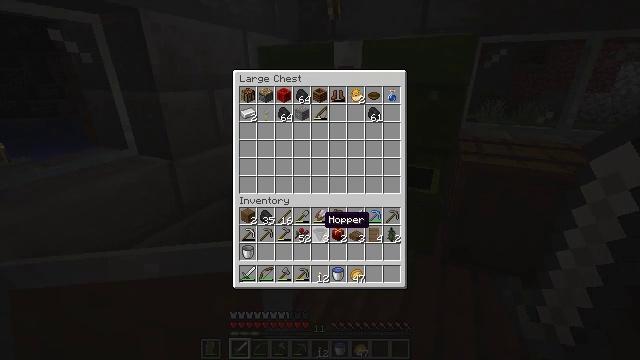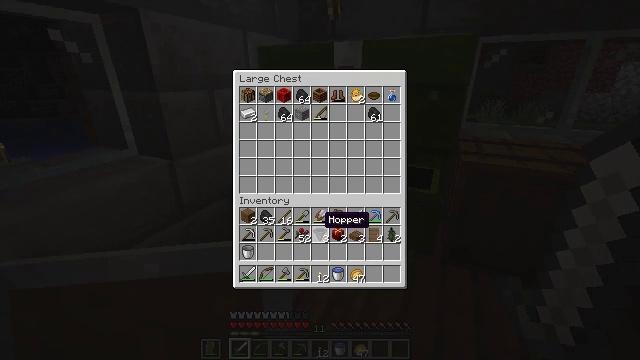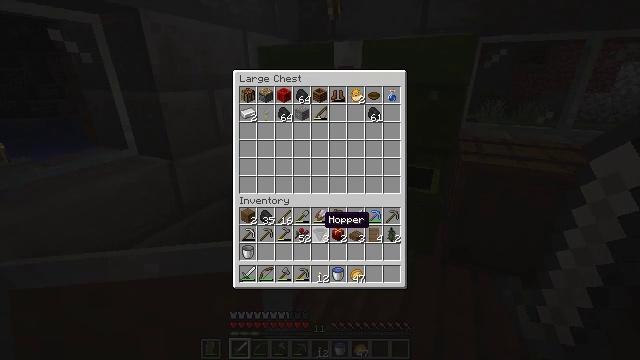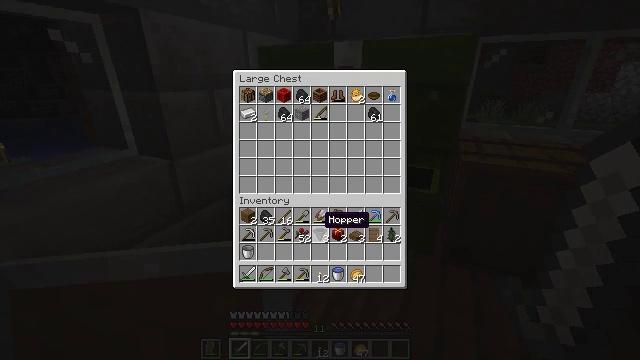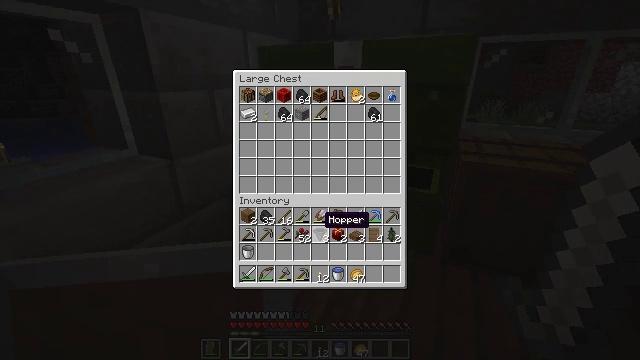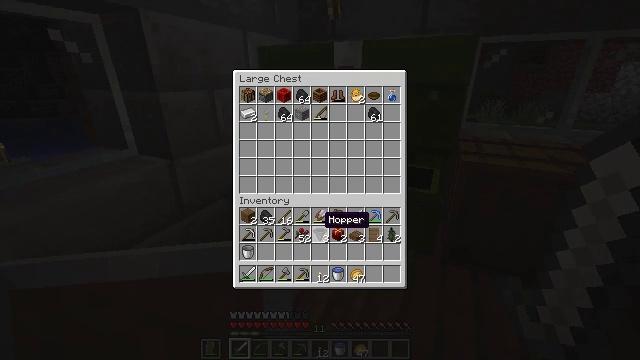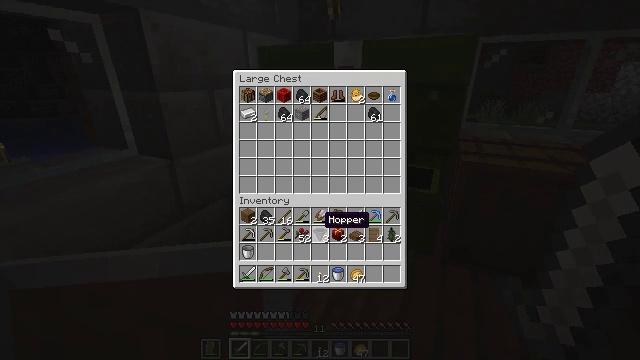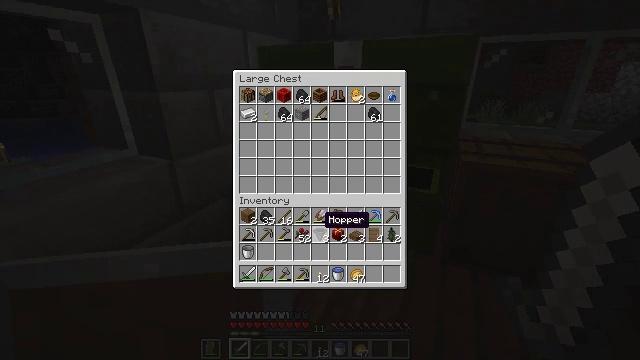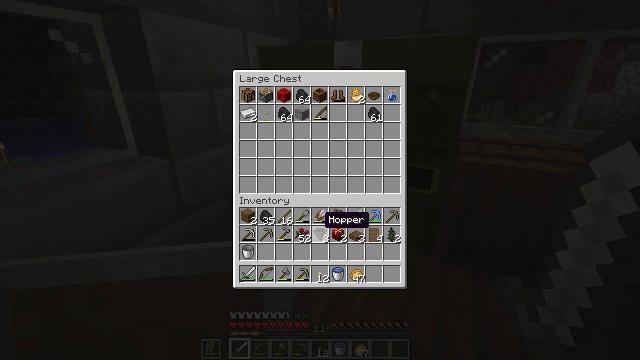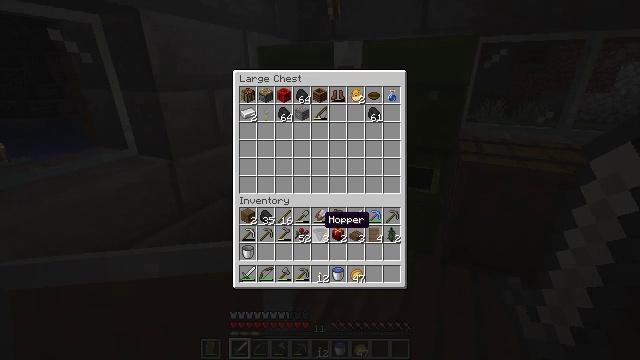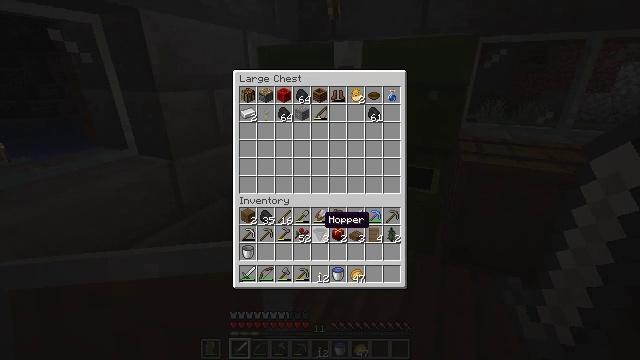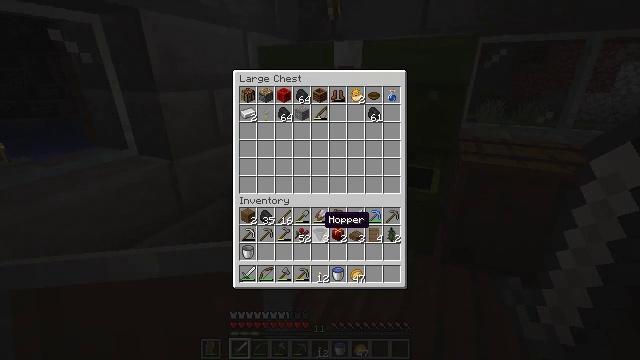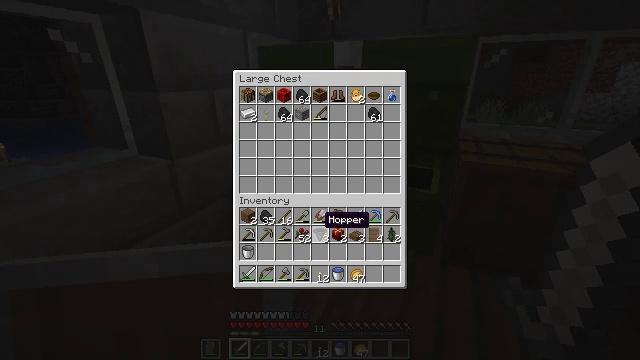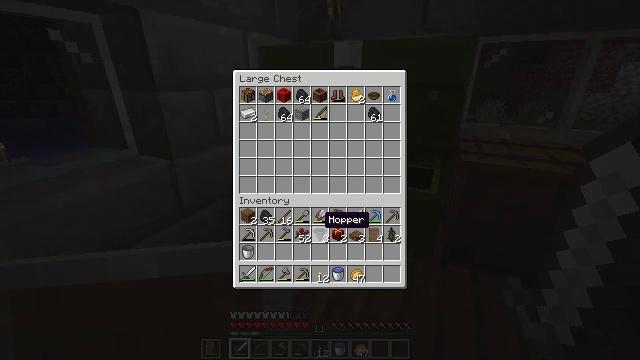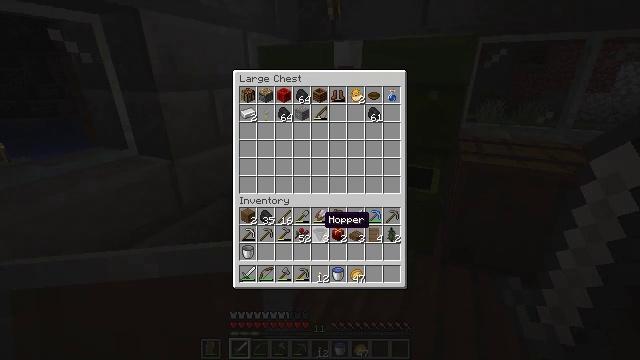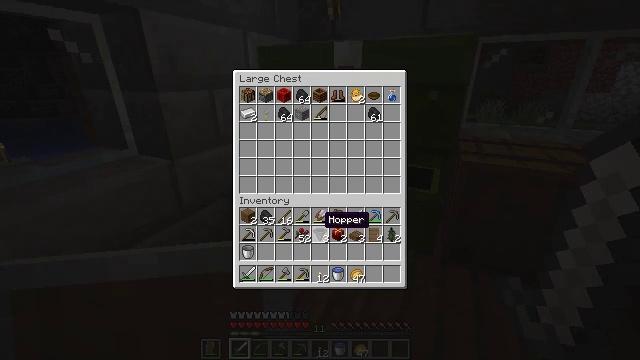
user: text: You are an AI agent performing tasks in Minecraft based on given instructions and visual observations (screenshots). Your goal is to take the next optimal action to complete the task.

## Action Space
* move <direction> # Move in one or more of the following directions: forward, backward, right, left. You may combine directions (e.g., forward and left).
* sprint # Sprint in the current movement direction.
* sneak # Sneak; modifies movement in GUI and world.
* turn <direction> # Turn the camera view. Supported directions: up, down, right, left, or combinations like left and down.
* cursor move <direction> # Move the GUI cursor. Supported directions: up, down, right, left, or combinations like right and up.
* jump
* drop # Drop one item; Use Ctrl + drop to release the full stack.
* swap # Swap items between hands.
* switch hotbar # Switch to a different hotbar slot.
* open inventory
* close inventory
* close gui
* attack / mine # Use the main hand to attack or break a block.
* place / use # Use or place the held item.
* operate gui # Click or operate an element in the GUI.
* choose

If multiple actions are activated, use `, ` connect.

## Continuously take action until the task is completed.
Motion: motion action
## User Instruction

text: Open the crafting interface to craft an oak sign.
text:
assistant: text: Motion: no_op
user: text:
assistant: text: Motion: no_op
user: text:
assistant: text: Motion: no_op
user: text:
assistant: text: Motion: no_op
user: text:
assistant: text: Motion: no_op
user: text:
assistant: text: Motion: no_op
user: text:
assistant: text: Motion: no_op
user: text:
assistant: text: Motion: no_op
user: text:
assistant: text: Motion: no_op
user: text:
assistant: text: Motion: no_op
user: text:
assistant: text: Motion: no_op
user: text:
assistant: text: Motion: no_op
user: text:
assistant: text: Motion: no_op
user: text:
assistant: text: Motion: no_op
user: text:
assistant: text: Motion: no_op
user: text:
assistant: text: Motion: no_op
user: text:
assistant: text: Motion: no_op
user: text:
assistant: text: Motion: no_op
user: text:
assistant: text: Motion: no_op
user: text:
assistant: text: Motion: no_op
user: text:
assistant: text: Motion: no_op
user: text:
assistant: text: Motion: no_op
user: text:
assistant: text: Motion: no_op
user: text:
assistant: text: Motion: no_op
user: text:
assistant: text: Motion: no_op
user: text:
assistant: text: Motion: no_op
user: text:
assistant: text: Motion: no_op
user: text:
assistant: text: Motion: no_op
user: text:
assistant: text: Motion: no_op
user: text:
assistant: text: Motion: no_op